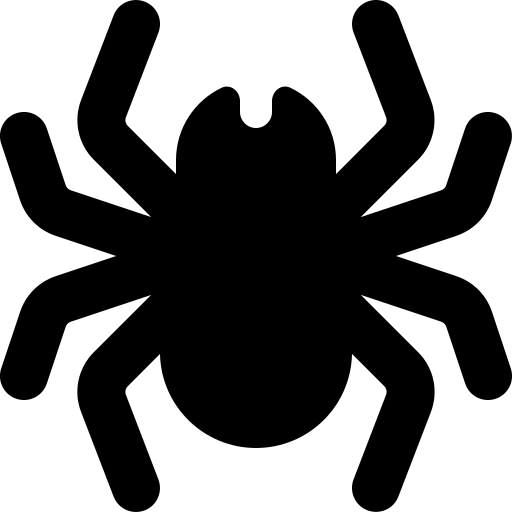
Tags: icon, FontAwesome, fa-icon, solid, spider